This time-frequency spectrogram was computed from a bearing vibration snapshot; brighter regions carry more energy. Based on the visible evidence, which condition applies: normal, inner_race, outer_race, ball?
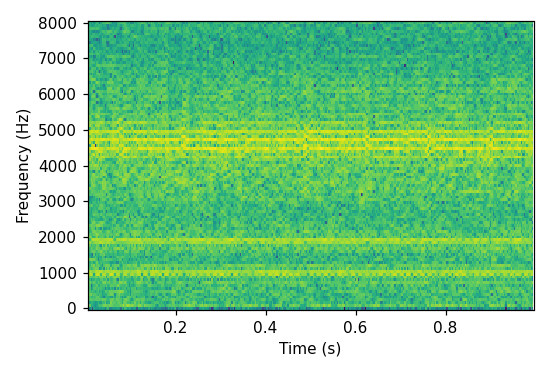
Answer: outer_race